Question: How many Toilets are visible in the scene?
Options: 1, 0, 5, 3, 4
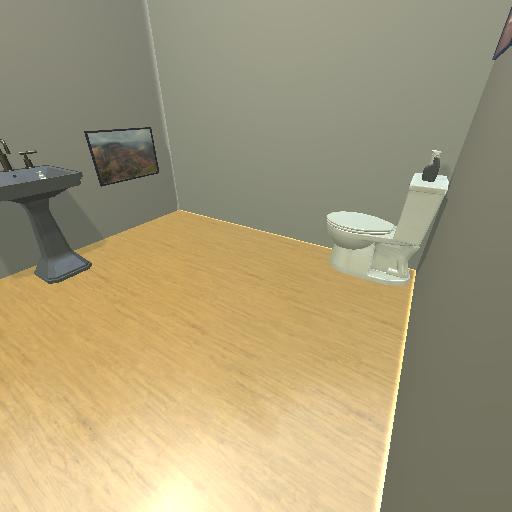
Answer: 1